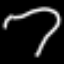
Label: diamond